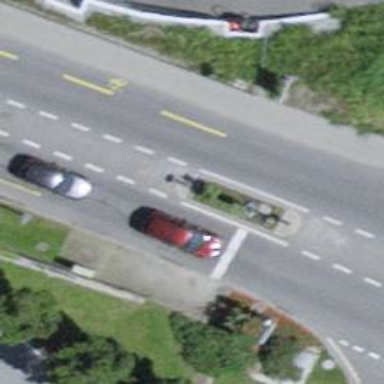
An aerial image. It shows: Road with traffic signals.